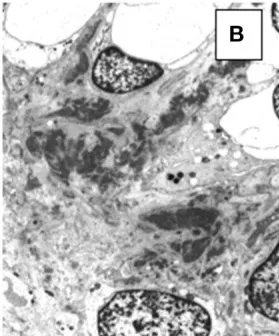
While no deposits were seen along the tubular basement membranes. Original magnification, x2950). The repeat biopsy showed complete disappearance of the subendothelial and mesangial deposits.
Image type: pathology (masson_trichrome)